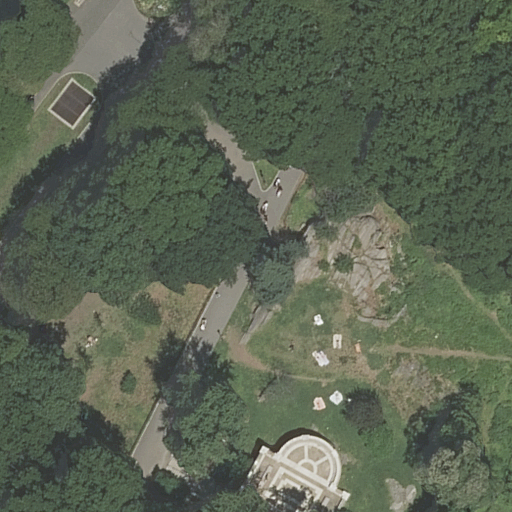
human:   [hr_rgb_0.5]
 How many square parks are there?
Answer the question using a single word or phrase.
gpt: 0

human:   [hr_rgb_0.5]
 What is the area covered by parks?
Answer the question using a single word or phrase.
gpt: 3958m2

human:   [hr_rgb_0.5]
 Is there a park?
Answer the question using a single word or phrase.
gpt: yes

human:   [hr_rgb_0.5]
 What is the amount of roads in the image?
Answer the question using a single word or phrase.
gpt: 5

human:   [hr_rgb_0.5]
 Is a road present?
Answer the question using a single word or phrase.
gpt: yes

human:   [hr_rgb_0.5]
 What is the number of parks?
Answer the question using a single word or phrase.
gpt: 1

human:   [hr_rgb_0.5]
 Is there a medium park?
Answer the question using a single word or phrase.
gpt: no

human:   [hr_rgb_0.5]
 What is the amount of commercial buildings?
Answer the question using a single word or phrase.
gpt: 0

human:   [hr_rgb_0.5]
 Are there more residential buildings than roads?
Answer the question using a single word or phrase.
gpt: no

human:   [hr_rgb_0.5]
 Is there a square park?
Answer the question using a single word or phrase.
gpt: no

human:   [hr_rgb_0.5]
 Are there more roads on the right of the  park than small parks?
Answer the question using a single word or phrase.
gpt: no

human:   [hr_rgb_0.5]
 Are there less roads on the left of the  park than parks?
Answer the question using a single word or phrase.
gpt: no

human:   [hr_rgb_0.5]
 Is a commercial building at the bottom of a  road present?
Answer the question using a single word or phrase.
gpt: no

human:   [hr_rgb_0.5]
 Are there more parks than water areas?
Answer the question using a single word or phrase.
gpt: yes

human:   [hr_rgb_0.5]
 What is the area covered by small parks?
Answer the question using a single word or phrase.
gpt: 0m2

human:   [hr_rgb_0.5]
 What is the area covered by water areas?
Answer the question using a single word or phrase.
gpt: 0m2

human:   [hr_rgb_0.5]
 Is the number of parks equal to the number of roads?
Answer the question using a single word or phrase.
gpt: no

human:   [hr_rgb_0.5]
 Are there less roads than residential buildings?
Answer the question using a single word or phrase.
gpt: no

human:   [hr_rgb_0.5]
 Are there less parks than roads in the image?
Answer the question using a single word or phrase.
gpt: yes

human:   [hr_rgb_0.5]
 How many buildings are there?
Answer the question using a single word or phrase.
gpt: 0

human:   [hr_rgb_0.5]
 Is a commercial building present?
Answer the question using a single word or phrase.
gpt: no

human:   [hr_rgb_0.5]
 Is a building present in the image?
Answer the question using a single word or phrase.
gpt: no

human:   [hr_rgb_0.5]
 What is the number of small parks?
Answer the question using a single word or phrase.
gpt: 0

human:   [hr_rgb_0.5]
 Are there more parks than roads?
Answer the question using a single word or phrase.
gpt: no

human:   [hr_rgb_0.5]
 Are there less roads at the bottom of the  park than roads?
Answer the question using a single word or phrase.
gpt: no

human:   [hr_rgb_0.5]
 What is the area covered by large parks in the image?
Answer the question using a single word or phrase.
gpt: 3958m2

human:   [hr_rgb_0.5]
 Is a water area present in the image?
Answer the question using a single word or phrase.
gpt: no

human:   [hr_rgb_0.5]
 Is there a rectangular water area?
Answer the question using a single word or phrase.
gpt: no

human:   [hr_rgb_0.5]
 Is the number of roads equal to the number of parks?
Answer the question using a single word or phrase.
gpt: no

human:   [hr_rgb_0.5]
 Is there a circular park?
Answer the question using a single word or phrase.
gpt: no

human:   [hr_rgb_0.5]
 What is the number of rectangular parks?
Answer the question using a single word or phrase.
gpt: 1

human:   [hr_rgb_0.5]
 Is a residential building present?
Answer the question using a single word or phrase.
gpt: no

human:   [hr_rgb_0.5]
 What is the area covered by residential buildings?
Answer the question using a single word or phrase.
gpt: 0m2

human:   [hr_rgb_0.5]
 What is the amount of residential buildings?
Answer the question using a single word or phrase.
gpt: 0

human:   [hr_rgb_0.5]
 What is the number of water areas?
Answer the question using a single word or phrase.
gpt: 0

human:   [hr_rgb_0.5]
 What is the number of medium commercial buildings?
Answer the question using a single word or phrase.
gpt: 0

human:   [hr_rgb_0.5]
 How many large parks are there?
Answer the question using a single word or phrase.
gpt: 1

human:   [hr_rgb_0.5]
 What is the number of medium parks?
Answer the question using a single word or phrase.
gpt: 0

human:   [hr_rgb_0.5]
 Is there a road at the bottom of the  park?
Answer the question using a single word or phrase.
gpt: yes

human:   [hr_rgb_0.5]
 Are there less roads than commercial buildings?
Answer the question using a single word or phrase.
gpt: no

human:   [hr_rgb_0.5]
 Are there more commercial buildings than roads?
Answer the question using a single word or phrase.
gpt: no

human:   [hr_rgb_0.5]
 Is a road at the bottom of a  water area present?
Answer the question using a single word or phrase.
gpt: no

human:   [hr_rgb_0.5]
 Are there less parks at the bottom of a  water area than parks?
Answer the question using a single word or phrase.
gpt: yes

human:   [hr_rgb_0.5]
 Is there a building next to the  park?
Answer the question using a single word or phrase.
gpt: no

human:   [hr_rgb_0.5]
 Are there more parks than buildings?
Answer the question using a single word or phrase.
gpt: yes

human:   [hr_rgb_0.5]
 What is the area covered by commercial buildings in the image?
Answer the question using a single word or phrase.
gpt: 0m2

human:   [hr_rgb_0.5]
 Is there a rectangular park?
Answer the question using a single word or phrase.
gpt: yes

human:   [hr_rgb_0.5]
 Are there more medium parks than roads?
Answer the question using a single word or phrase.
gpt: no

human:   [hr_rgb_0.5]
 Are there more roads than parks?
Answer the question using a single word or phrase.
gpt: yes

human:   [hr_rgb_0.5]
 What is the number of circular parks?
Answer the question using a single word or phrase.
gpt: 0

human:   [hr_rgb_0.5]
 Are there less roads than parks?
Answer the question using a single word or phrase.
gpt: no

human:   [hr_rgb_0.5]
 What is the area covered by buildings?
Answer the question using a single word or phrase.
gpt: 0m2

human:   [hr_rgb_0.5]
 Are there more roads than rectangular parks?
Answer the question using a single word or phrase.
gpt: yes

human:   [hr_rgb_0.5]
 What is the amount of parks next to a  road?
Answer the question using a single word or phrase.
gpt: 1

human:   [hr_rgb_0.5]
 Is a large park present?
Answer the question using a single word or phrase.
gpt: yes

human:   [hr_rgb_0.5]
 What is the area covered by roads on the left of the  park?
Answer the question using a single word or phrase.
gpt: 0m2

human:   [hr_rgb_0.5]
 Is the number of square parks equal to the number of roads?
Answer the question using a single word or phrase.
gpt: no

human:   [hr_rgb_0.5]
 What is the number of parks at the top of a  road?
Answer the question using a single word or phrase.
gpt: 1

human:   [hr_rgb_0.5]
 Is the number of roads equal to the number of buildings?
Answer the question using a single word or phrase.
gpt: no

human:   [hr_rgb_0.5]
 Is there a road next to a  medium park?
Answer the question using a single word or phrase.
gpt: no

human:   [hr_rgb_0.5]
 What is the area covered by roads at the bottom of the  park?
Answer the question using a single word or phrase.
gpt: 0m2

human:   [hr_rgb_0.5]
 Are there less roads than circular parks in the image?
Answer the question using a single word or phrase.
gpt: no

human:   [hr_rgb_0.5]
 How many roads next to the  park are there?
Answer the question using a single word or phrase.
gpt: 5

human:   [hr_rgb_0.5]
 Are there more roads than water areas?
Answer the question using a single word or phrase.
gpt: yes